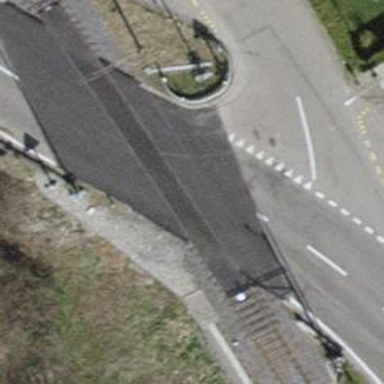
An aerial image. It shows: Level crossing along the railway.